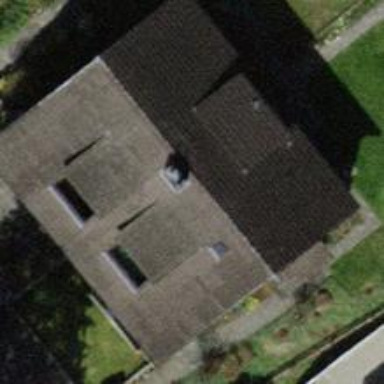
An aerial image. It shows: Semidetached house with gabled roof.